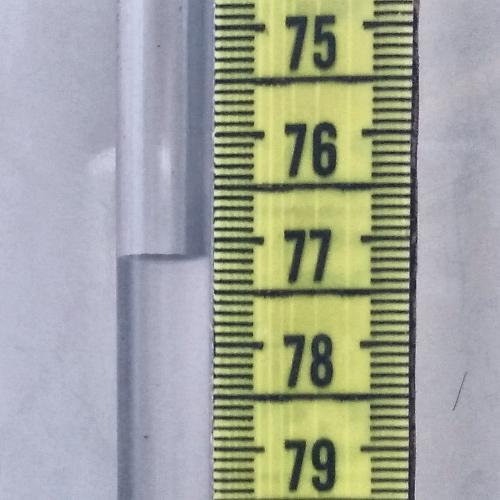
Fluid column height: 77.2 cm